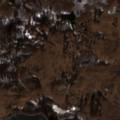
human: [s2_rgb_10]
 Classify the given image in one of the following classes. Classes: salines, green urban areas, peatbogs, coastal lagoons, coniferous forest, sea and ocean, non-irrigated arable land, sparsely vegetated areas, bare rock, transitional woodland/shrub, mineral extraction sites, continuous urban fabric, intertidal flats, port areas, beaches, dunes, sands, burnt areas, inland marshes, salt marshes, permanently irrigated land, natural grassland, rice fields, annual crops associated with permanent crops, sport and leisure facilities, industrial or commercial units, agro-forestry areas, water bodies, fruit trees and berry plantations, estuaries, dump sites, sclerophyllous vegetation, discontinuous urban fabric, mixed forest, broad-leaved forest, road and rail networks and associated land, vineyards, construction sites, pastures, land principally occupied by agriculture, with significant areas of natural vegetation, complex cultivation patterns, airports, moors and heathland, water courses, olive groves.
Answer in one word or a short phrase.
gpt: pastures, complex cultivation patterns, land principally occupied by agriculture, with significant areas of natural vegetation, broad-leaved forest, mixed forest, transitional woodland/shrub, water bodies